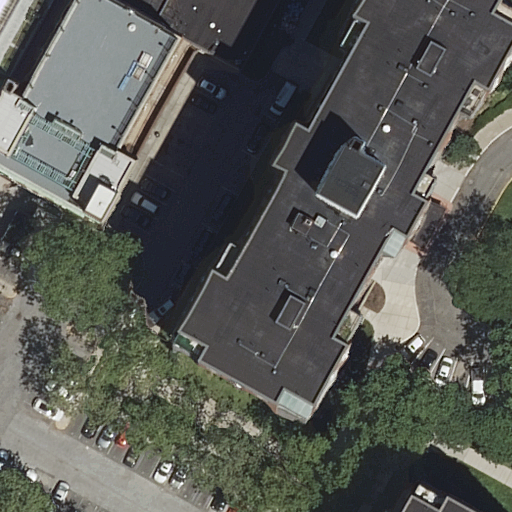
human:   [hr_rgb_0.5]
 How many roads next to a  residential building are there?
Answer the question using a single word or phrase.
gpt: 3

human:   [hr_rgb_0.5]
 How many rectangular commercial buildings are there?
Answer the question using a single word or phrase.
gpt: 0

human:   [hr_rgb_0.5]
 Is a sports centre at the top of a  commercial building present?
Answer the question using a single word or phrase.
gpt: no

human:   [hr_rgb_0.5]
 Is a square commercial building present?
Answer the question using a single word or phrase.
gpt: no

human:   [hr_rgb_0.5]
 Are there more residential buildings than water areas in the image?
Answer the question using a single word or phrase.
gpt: yes

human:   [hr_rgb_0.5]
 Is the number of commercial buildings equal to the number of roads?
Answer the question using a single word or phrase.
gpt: no

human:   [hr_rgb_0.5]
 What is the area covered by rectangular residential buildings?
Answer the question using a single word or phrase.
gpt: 2295m2

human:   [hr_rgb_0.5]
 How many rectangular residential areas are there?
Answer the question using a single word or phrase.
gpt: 1

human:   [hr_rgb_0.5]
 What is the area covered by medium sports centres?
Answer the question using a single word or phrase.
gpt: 0m2

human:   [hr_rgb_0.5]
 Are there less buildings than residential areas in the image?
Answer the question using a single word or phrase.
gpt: no

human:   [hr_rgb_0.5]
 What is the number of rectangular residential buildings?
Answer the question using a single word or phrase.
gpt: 3

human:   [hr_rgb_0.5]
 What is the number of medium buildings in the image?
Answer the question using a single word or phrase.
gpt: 1

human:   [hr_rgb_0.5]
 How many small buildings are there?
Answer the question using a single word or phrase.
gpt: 2

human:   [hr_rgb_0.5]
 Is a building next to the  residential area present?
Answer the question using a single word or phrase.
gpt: yes

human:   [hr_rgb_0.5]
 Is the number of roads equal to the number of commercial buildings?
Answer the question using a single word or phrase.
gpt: no

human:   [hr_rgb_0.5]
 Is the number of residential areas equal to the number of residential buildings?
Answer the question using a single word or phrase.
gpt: no

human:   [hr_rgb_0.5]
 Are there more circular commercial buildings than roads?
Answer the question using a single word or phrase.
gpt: no

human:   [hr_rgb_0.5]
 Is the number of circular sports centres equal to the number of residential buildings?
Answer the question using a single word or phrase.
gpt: no

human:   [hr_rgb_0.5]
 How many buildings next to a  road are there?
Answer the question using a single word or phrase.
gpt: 4

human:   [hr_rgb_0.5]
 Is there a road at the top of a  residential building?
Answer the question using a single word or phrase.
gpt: yes

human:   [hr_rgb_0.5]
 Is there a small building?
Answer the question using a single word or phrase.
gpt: yes

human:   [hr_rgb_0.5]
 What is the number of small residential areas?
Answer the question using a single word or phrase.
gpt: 1

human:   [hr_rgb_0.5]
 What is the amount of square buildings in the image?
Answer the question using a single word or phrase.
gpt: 0

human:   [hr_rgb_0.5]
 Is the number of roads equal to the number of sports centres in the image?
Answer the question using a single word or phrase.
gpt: no

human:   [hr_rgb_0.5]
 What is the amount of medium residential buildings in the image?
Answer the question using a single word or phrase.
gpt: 1

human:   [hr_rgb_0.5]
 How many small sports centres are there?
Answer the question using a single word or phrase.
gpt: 0

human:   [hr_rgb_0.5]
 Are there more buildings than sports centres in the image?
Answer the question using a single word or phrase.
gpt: yes

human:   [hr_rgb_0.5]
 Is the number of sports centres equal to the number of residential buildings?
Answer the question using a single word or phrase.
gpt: no

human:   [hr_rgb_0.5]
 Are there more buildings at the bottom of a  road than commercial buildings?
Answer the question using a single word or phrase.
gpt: yes

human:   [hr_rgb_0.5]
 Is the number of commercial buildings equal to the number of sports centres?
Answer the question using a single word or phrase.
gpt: no

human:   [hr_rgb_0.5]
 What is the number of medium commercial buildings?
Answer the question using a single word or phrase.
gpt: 0

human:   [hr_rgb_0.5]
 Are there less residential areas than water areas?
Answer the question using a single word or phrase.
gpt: no

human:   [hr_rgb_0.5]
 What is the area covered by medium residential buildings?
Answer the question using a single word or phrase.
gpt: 478m2

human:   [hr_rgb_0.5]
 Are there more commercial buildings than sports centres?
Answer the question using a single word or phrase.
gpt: no

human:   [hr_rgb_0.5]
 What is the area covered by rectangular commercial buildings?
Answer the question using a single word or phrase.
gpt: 0m2

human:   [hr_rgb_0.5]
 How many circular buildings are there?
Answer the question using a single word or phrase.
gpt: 0